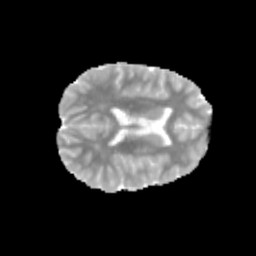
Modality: MD
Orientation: axial
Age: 10
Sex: female
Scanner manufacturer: siemens
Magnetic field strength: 3 T
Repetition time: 3.8 s
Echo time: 0.07 s